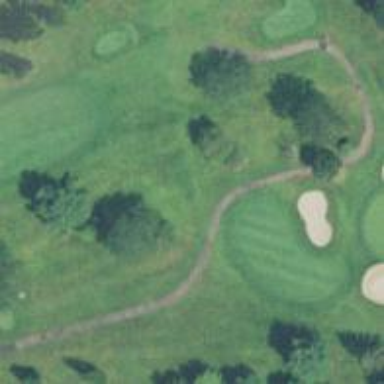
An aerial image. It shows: Path used for both walking and golf.